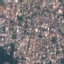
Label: Residential